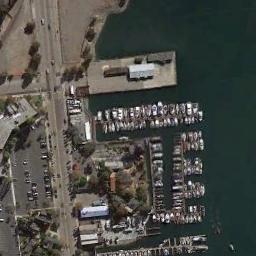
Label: harbor